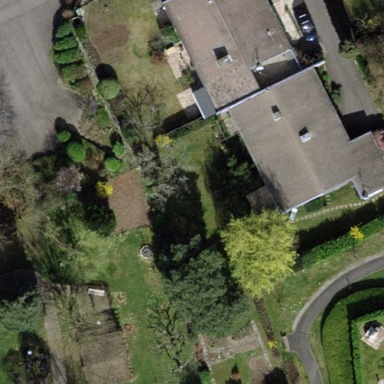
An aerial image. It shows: Garden surrounded by fence.